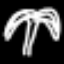
Label: palm tree